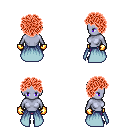
a pixel art fantasy rpg character, female body template, dark elf, purple skin, overskirt, magenta pants, red curly afro hairstyle, gold gloves, four views (front, back, left, right), 2x2 character sprite sheet, small pixel art, hard edges, no anti-aliasing